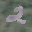
Label: 2